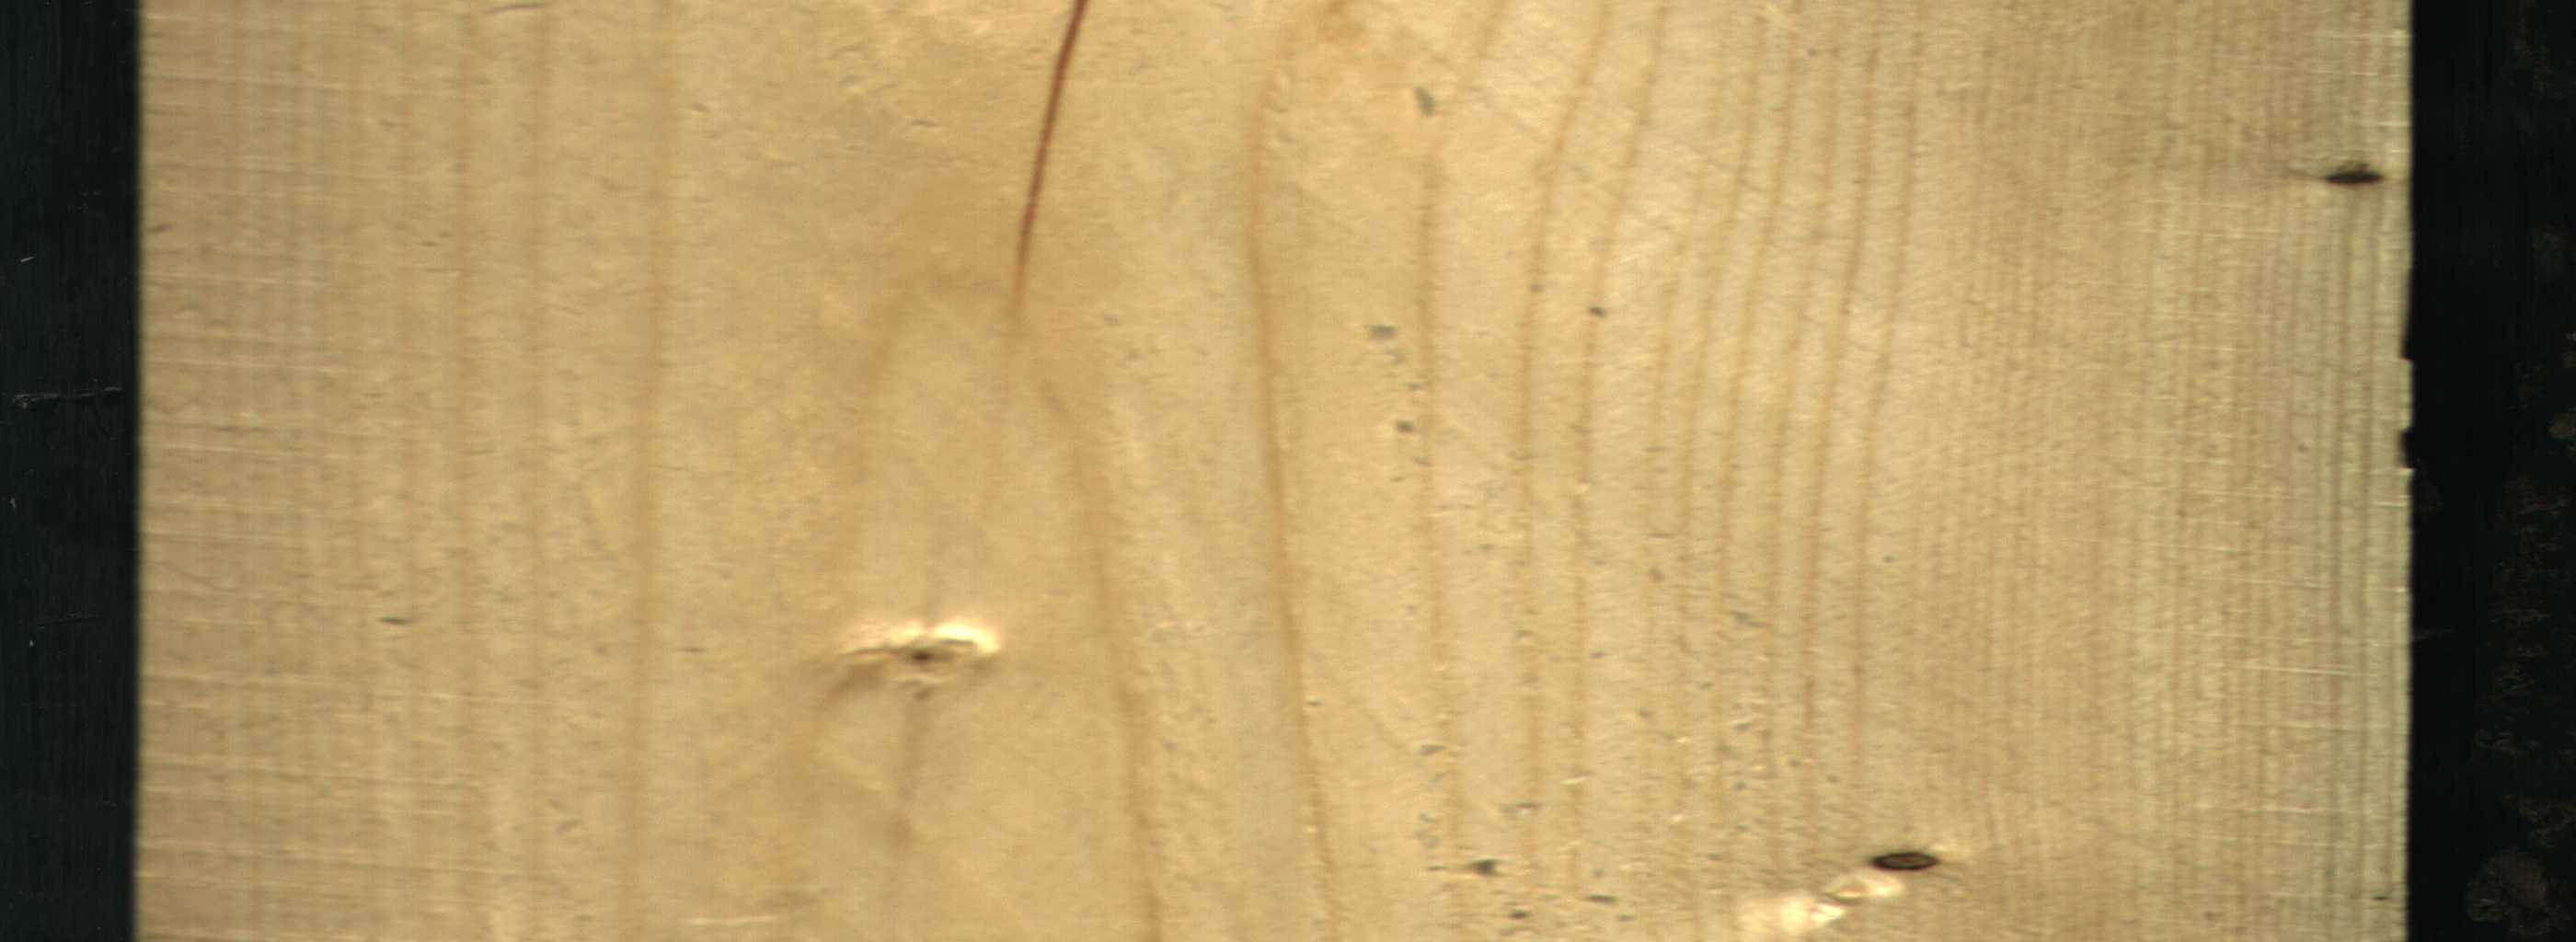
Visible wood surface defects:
Crack
Dead_Knot
Dead_Knot
Live_Knot